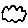
Label: cloud